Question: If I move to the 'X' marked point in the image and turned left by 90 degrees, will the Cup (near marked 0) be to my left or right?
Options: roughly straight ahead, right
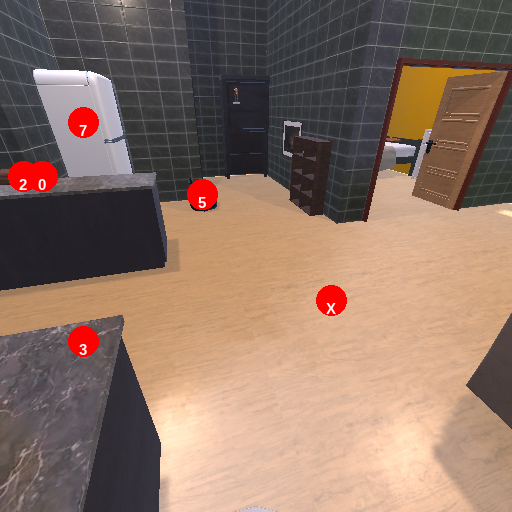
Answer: roughly straight ahead